Question: I am trying to get my website to submit an email every time someone would message (right now I'm just working on getting my variables to work...). It's a learning process so I'm here for it all and just trying to teach myself. However non of the GLOBAL php commands like '$_post' and '$_get' are working. I even tried different ways but to no avail.
'''
<?php
$person = $_Post['pName'];
echo "before";
echo $person;
echo "after";
echo $_Get['pName'];
?>
'''
but this never submitted anything. My form has the 'method="post"' and the 'action="TestSend.php"'. Yes the file name is TestSend.php too. Also, the php DOES display the "beforeafter" in the browser after I click "Submit" on my website.
If you want to test it yourself it is on my website at www.turnedbrigade.com.
One last question, do I need the html tag and the body tag with my php file?
Here's the html coding.
'''
<form action="TestSend.php" method="post">
Name: <input name="pName" type="text" placeholder="Name"/>
Email: <input name="pEmail" placeholder="Email"/><br/>
Message: <br/><textarea name="pMessage" rows="8" cols="60" placeholder="Message"></textarea><br/>
<input type="submit"/>
</form>
'''
Edited:
'''
<?php
$from = $_POST['pName'];
$email = $_POST['pEmail'];
$subject = "Forums";
$message = $_POST['pMessage'];
mail("email will go here", $subject, $message, $from);
?>
'''
For this email part of it, my page just goes blank and I never get anything posted past it.
HTML
<URL>
PHP

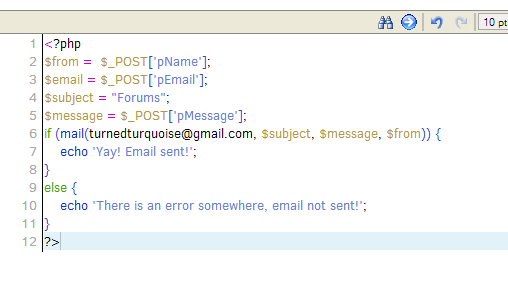
Answer: Try with '$_GET' and '$_POST'. Not sure where did you see them not capitalized ever...
And to answer your other question, if you're not planning to render the page (show it in the browser), but only do some database communication, sending email, etc... you don't need any HTML. However, all your pages that will show in the browser (the form, the 'thank you' page, etc.), they need to have a proper HTML structure. It doesn't matter you're using PHP inside of them, they are still rendered as HTML in the end.
You might notice that the pages might work even without the proper HTML structure (so no doctype, no html, head, body...), but don't ever use that. Apart from being a horrible practice, it's actually your browser taking care of your bad HTML for you, and you should rely on that. Read about how proper HTML is written (there are millions of tutorials), and use it properly.
UPDATE
For your latest update, it's normal that the page is blank - you're not outputting anything. Try changing your mail line:
'''
mail("email will go here", $subject, $message, $from);
'''
to something like this:
'''
if (mail("email will go here", $subject, $message, $from)) {
echo 'Yay! Email sent!';
}
else {
echo 'There is an error somewhere, email not sent!';
}
'''
And you'll see that the code is working fine.